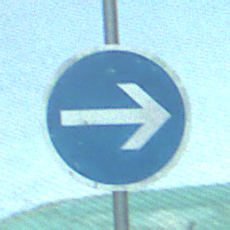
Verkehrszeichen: VorgeschriebeneFahrtrichtungHierRechts
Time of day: MorningAfternoon
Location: Roofed (Special)
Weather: PartlyCloudy
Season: NotSpecified
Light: Natural